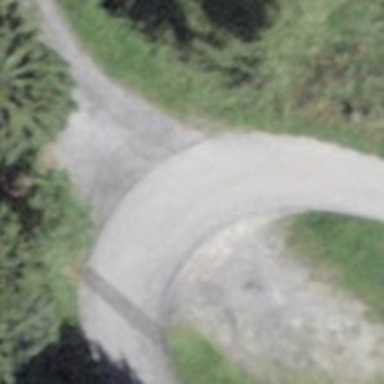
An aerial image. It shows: Unclassified road with asphalt surface. The road has grade1 tracktype.